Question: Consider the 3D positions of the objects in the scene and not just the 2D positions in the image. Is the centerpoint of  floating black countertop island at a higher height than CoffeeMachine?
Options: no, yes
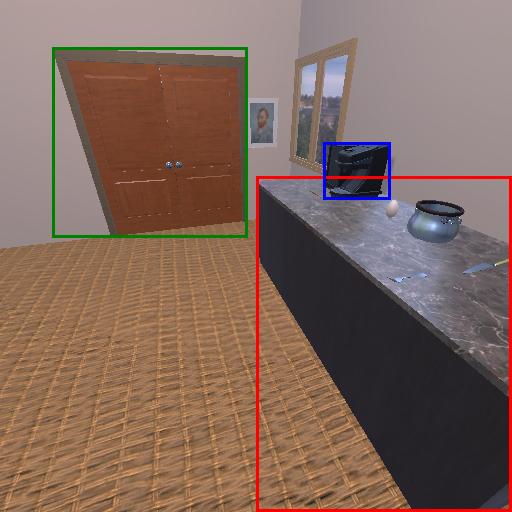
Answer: no